Field crop: maize
Growth stage: 2
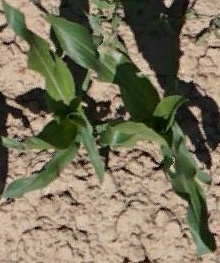
Species: maize